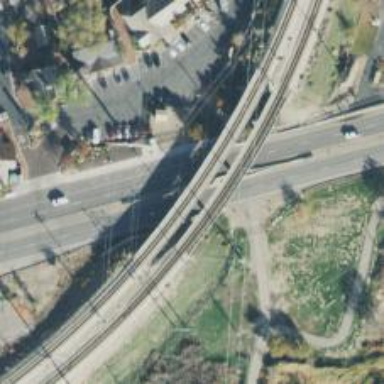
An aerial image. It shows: Bridge for light rail railway electrified with contact line.